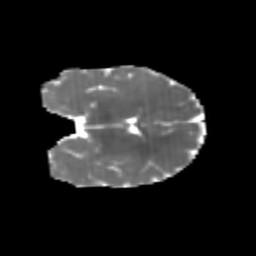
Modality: MD
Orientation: coronal
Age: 6
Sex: female
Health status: healthy